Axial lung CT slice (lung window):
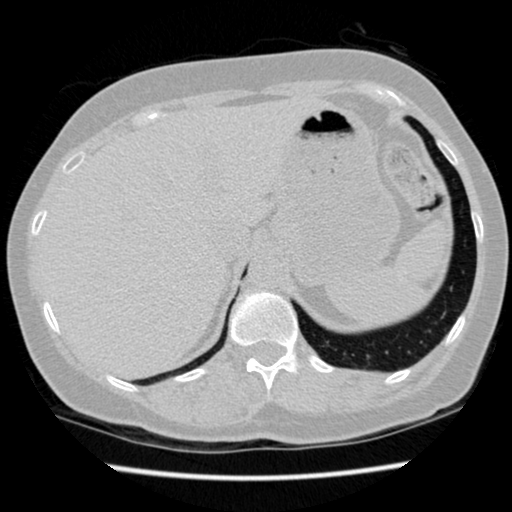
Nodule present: no